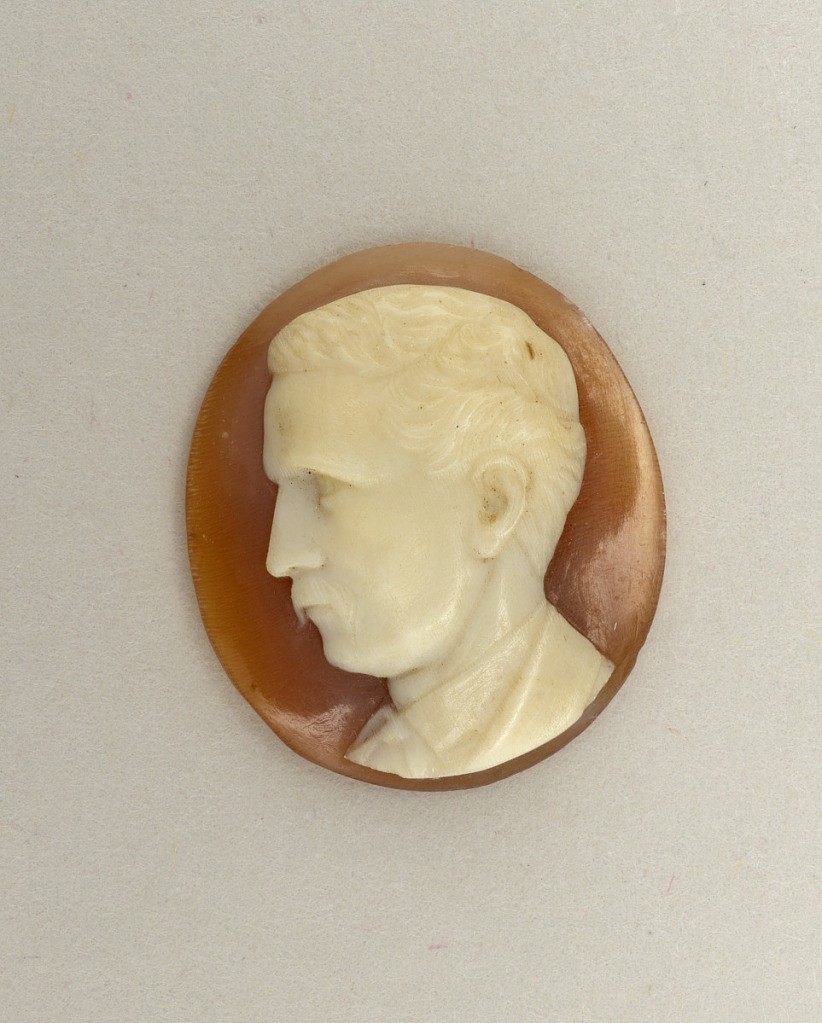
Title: Cameo
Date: late 19th century
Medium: Paste
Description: Clear dark brown circle carved with head of man facing left.